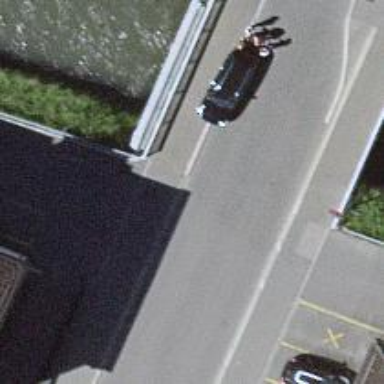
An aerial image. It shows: Unmarked crossing on the road.